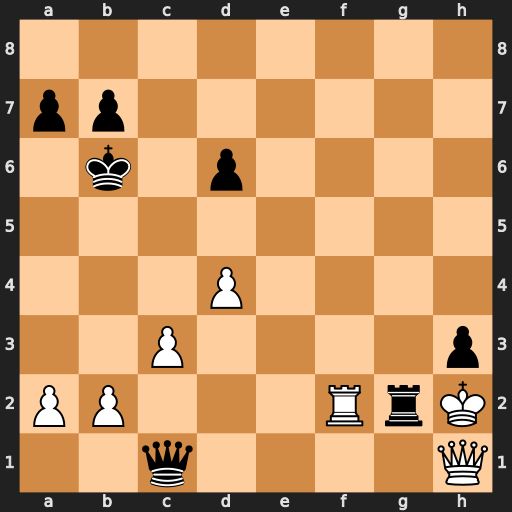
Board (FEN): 8/pp6/1k1p4/8/3P4/2P4p/PP3RrK/2q4Q
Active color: w
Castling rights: -
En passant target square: -
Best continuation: Rxg2 Qf4+ Rg3 Qf2+ Kxh3